Interaction volume radius: 5 \u00c5
Interaction volume height: 15 \u00c5
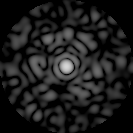
Disorder parameter: 0.8002